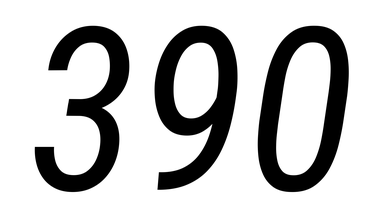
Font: Roboto-Italic_Condensed_Italic